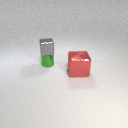
small green metal cylinder below small gray metal cube